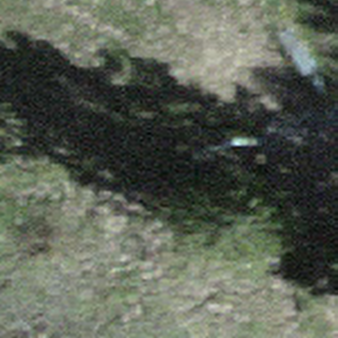
Label: other